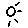
Label: sun